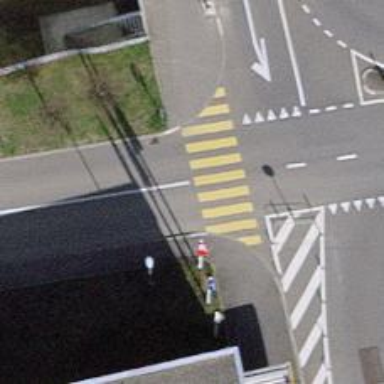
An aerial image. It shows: Zebra crossing on the road.